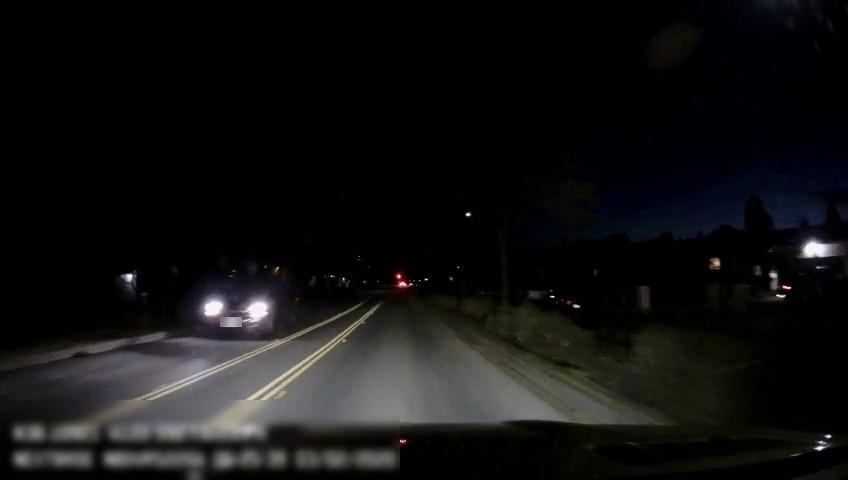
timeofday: Night
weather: Other
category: Drivable Space
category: Vehicles | SUV
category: Lanes | Current Lane
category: Lanes | Alternate Lane
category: Lanes | Alternate Lane
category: Lanes | Alternate Lane